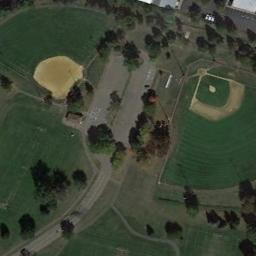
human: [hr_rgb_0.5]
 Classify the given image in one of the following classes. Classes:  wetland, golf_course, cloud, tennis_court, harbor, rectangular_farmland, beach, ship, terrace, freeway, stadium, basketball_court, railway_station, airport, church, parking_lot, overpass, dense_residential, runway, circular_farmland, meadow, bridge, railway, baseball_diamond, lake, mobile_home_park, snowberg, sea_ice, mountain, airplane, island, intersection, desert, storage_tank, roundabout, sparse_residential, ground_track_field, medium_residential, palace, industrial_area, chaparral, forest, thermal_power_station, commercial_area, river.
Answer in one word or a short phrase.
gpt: baseball_diamond